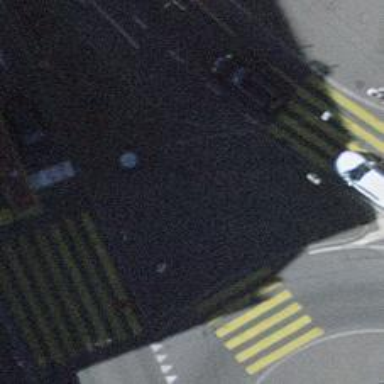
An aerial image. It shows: Footway made of asphalt leading to traffic island.